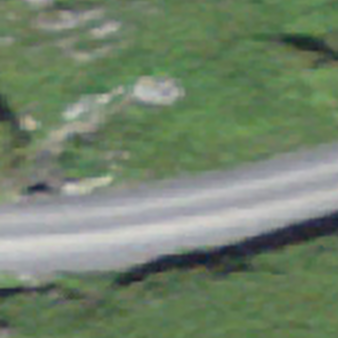
Label: other